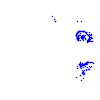
Particle: kaon